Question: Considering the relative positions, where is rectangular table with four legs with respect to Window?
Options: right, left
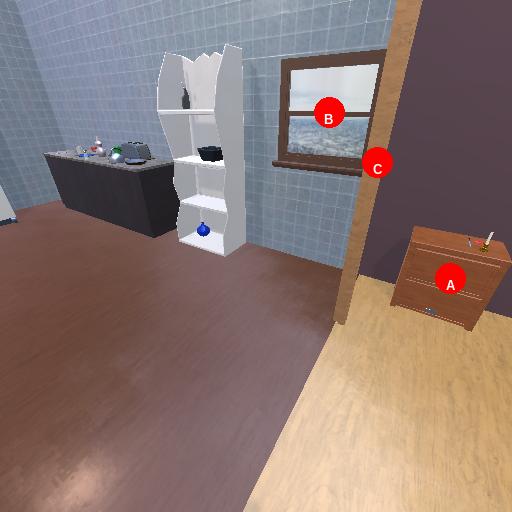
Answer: right